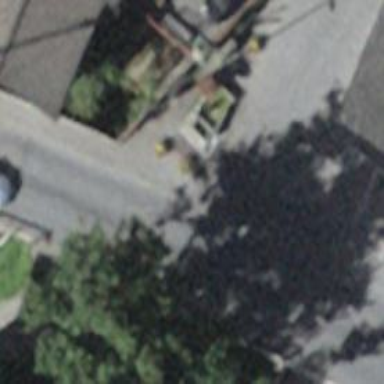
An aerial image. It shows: Post box.